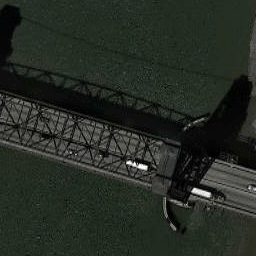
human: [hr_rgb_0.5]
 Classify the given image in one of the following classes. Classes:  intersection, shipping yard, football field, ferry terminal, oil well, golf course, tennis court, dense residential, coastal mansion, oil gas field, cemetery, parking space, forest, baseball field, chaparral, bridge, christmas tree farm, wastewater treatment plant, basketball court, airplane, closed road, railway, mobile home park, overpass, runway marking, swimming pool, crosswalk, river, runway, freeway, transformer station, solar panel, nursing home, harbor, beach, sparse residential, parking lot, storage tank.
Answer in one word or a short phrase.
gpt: bridge